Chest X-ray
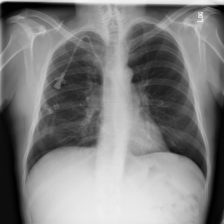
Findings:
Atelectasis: positive
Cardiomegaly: negative
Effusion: negative
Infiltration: negative
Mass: negative
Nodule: negative
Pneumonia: negative
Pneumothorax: negative
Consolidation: negative
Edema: negative
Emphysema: negative
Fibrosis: negative
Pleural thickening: negative
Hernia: negative